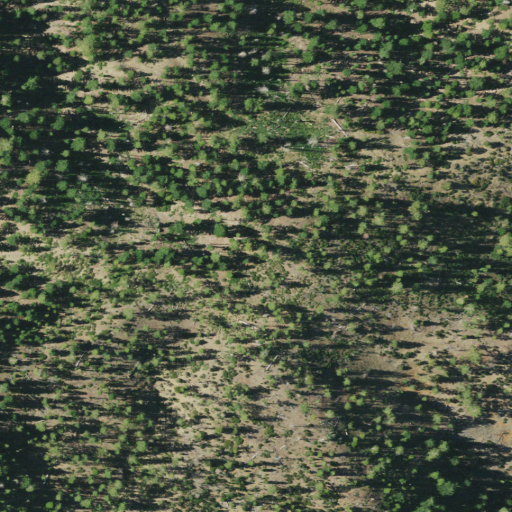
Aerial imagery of ridge(s) in California named Scott Ridge containing grassland, evergreen forest, and shrub